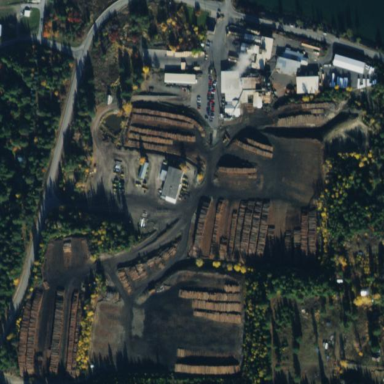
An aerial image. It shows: Industrial area with sawmill.